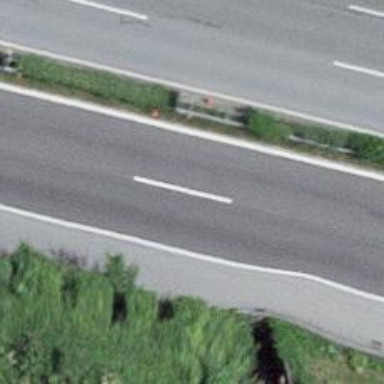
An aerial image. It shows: Asphalt motorway.